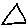
Label: triangle